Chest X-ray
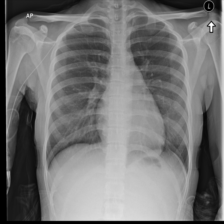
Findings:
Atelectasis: negative
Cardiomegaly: negative
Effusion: negative
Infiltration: negative
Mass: negative
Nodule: negative
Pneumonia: negative
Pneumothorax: negative
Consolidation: negative
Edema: negative
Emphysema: negative
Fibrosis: negative
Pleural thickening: negative
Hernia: negative